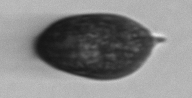
Label: Prorocentrum_micans